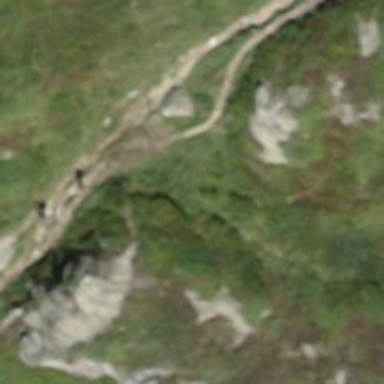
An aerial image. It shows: Path with excellent visibility for trail.